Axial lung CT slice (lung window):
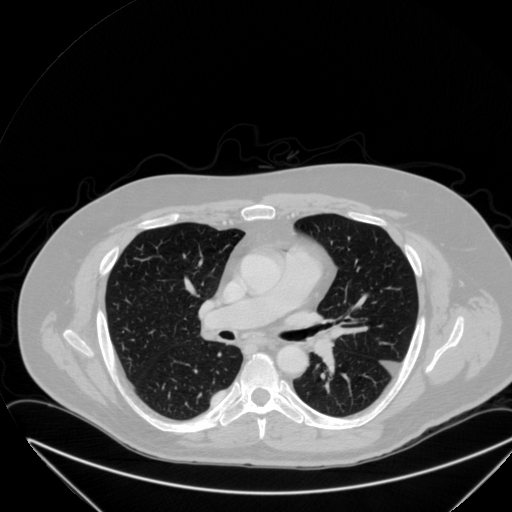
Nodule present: yes
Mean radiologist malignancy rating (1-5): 4